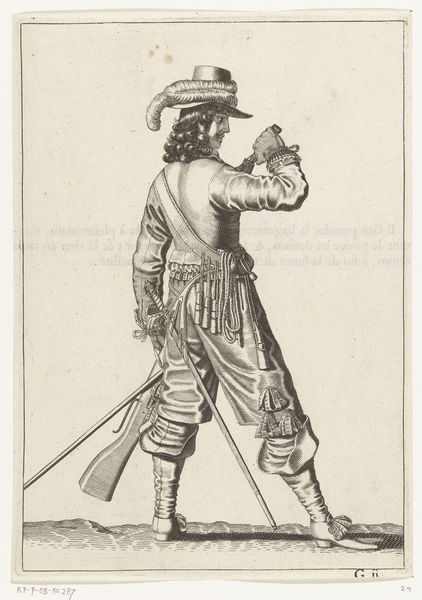
Titel: Soldaat die kruit in de loop van zijn musket giet, ca. 1645
Künstler: Petrus Rucholle
Standort: Amsterdam
Institution: Rijksmuseum
Schlagwörter: feder, mann, hut, profil, schleife, bart, messer, locken, schuhe, glanz, hacken, radierung, säbel, waffen, soldat, waffe, degen, stiefel, gewehr, krieger, bund, buchillustration